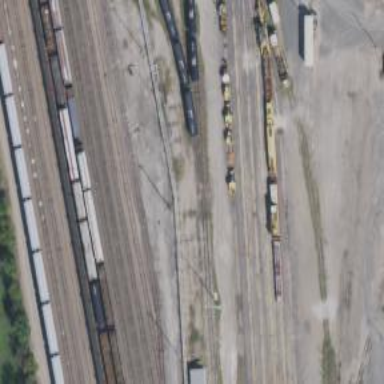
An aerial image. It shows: Railway yard.